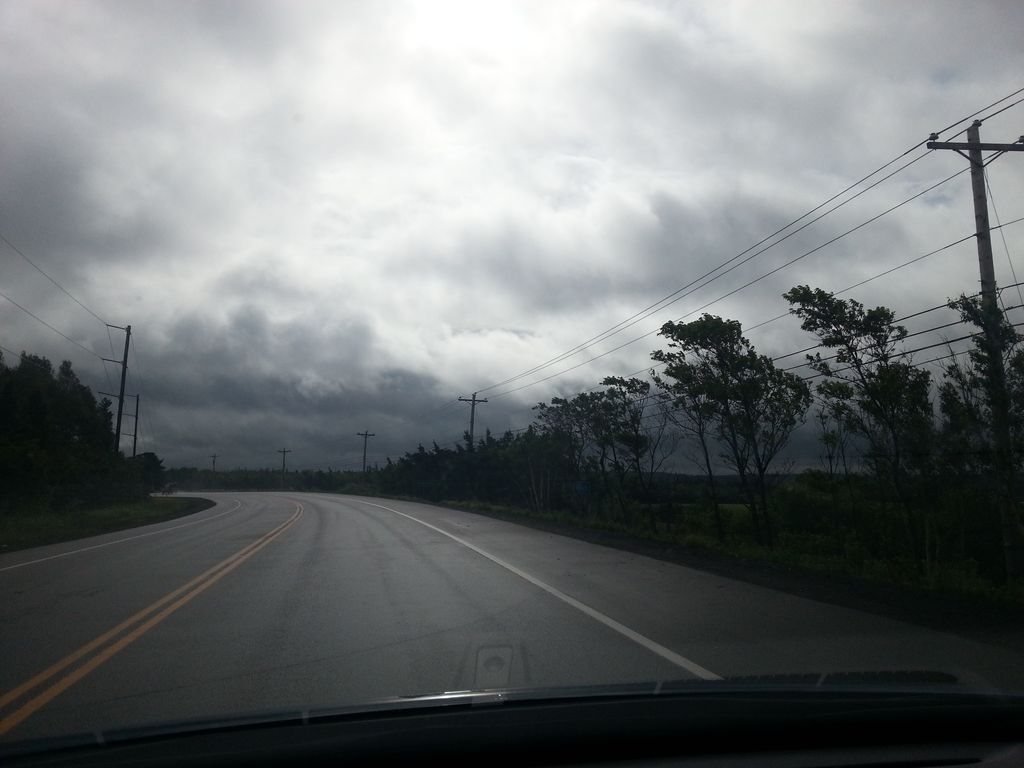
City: charlottetown